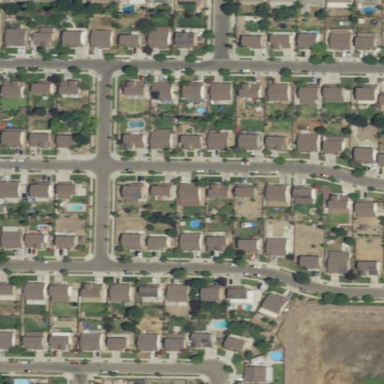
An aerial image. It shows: Neighbourhood with single-family residential houses.